Question: I've coded my website for all browsers but of course IE has issues. Specifically only IE 7. I'm hoping to find a resolution to why it's behaving the way it is with two issues and what I can add so IE will display it properly.
My submit buttons are aligning to the bottom of their containing divs.

CSS for the SUBMIT button for the SEARCH field
'''
#searchform { /*container widget */ position: relative; left: 15px; width: 97%; height: 30px; background-color: #f3f3f3; border: 2px solid #742222;}
#searchform label { display: none; }
#searchform input#s { width: 75%; height: 20px;}
input[type=text],input#s { margin: 0 10px 0 0; width: 60%; }
#searchsubmit{ position: relative; float: right; width: 30px; height: 30px; text-indent: -999px; background: url(http://averylawoffice.ca/img/SEARCH-submit.jpg) center; border: 0px;}
'''
This CSS works in all browsers but IE version 7. Is there a way to make it top align without having to position absolute?
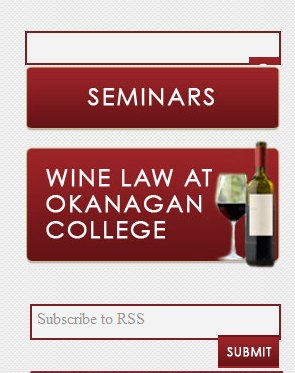
Answer: I've managed to move the SUBMIT button up (to the correct position) by left-floating the text-box.
'''
.subscription_email {
...
float: left;
}
'''
Same goes for the search text-box:
'''
#s {
...
float: left;
}
'''
By making those changes, the resulting presentation will be exactly the same as in Firefox.